Question: How can I get the percentage declaration to work ('#case-left, #case-right')..?
My goal is to align these these two elements to the left and right of the image respectively, always 50% from the top of the image.
As shown in the image below:

As far as I can tell, my '#nav-container' element isn't high enough.
HTML:
'''
<div id="case-example-cover">
<div id="nav-container">
<div id="case-left"></div>
<div id="case-right"></div>
</div>
<img src="http://s7.directupload.net/images/140625/yflekqdc.jpg">
</div>
'''
CSS:
'''
#case-example-cover {
height: 100%;
margin-top: 80px;
width: 100%;
}
#case-example-cover #nav-container {
margin: 0 auto;
max-width: 980px;
position: relative;
width: 100%;
}
#case-example-cover #case-left {
background-image: url("http://s7.directupload.net/images/140625/lhmdzrfd.png");
float: right;
height: 38px;
width: 38px;
position: absolute;
left: 0;
top:50%;
}
#case-example-cover #case-right {
background-image: url("http://s7.directupload.net/images/140625/lhmdzrfd.png");
height: 38px;
width: 38px;
position: absolute;
right: 0;
top:50%;
}
#case-example-cover img {
height: auto;
width: 100%;
}
'''
Check out my current sample at <URL>
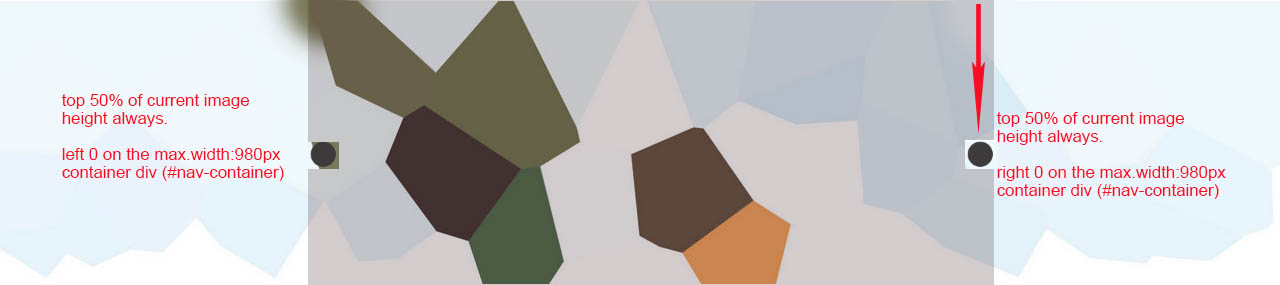
Answer: - 'height''%''height''html''body'- 'float''absolute'- '#case-example-cover #case-right''#case-right''id'
HTML
'''
<div id="case-example-cover">
<div id="nav-container">
<div id="case-left"></div>
<div id="case-right"></div>
<img src="http://s7.directupload.net/images/140625/yflekqdc.jpg" />
</div>
</div>
'''
CSS
'''
html, body {
height:100%;
}
#case-example-cover {
width: 100%;
height: 100%;
margin-top: 80px;
}
#nav-container {
position: relative;
width: 100%;
max-width: 980px;
}
#nav-container div{
position: absolute;
top: -webkit-calc(50% - 19px);
top: -moz-calc(50% - 19px);
top: -ms-calc(50% - 19px);
top: calc(50% - 19px);
width: 38px;
height: 38px;
background-image: url("http://s7.directupload.net/images/140625/lhmdzrfd.png");
}
#case-left {
left: 0;
}
#case-right {
right: 0;
}
#case-example-cover img {
width: 100%;
height: auto;
}
'''
<URL>
For center aligning the icons container based on the image container that is of variable width, you need to position it absolutely relative to the image container and apply
'''
top:0;
right:0;
bottom:0;
left:0;
'''
to create a block, then apply 'margin:auto;'
Then you can position the left and right icons inside it as mentioned above.
## Demo